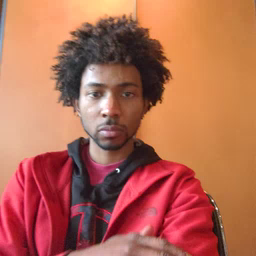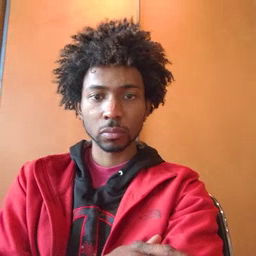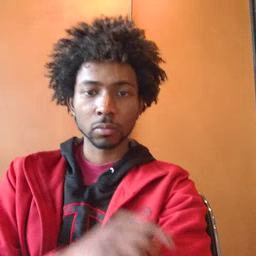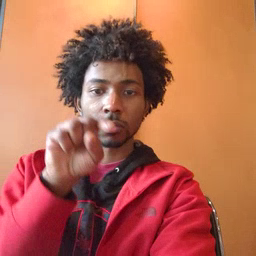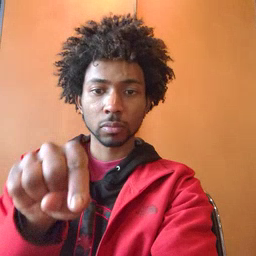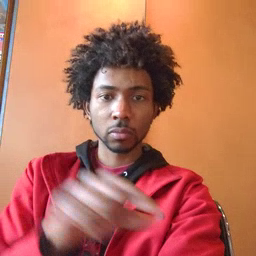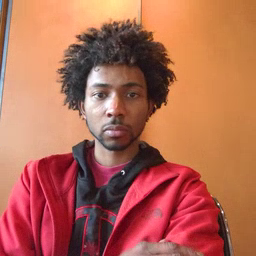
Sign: there